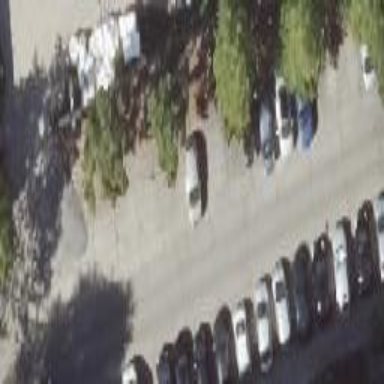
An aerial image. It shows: Street-side parking area.